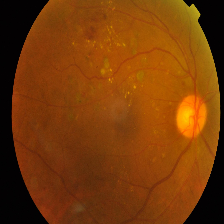
Diabetic retinopathy grade: Proliferative DR